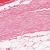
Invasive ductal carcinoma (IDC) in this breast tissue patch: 0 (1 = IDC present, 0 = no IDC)